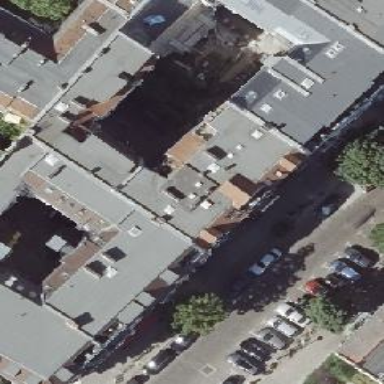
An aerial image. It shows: Grey apartment building with red gambrel roof made of roof tiles.